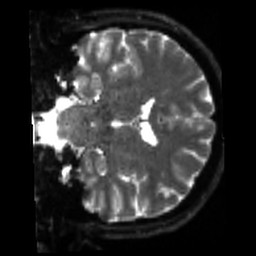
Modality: sbref
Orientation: coronal
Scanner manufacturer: siemens
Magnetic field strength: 3 T
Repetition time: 4 s
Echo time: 0.0594 s